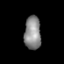
Tissue: prostate
Cell type: T cells
Senescence score: 0.6929
Nuclear area (px): 547
Mean DAPI intensity: 137.141